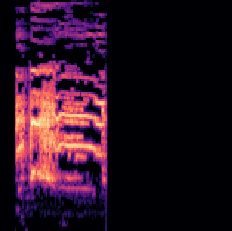
Sound class: Rooster